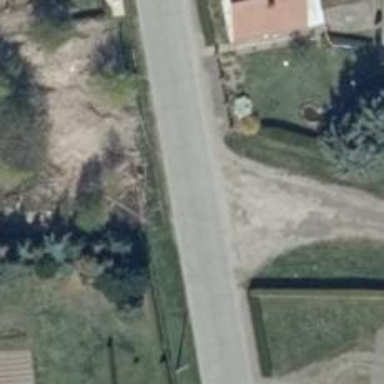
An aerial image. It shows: Residential road surfaced with concrete plates.